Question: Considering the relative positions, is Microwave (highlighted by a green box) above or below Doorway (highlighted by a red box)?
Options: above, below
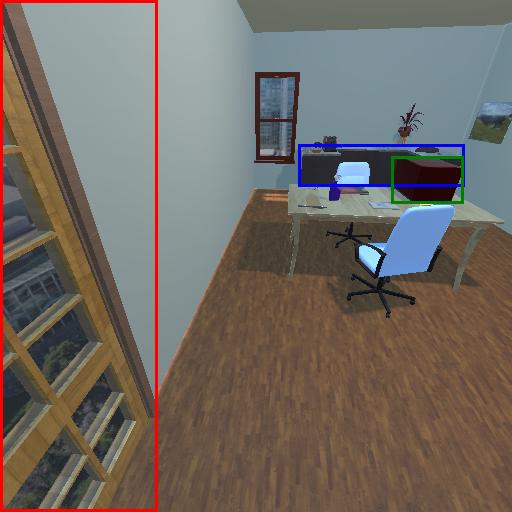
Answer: above